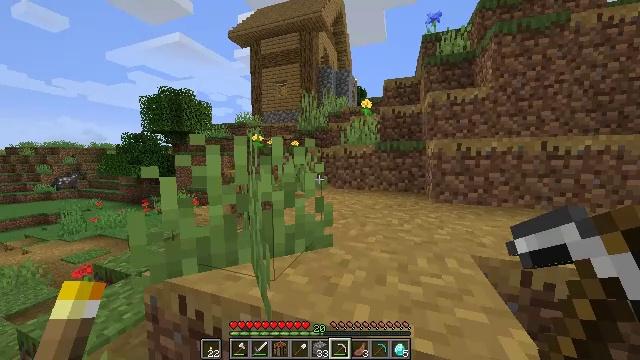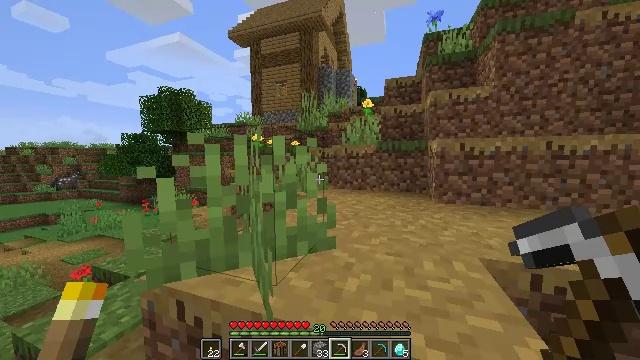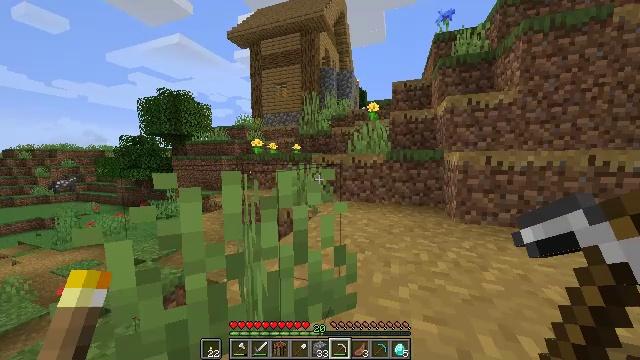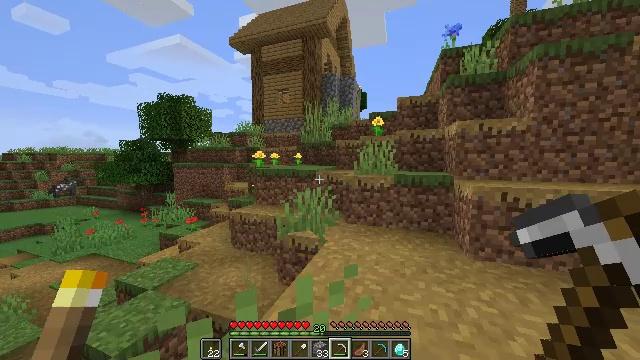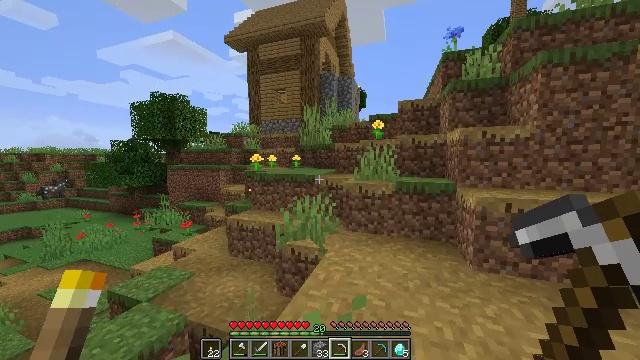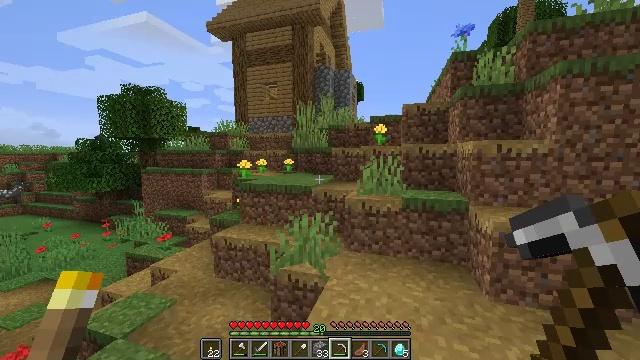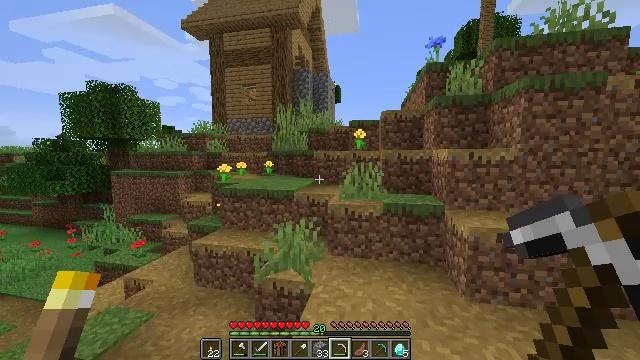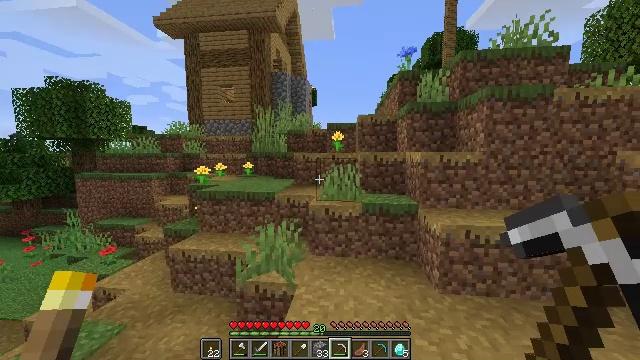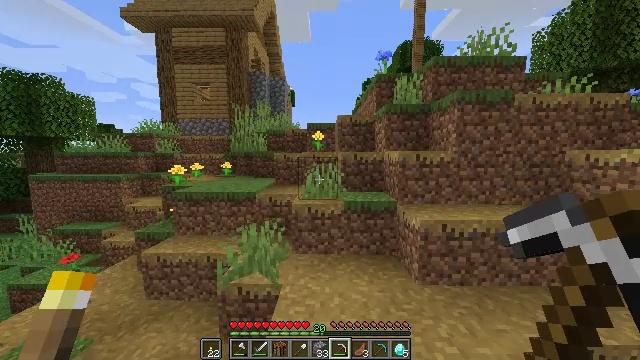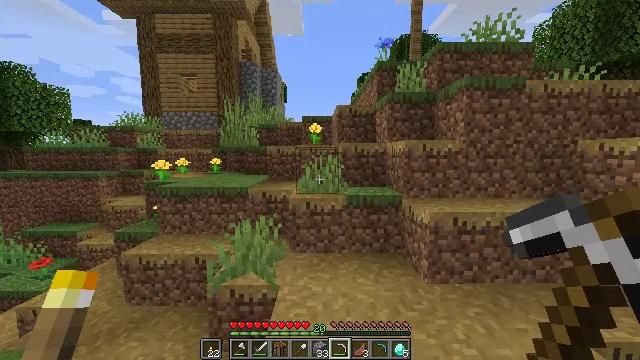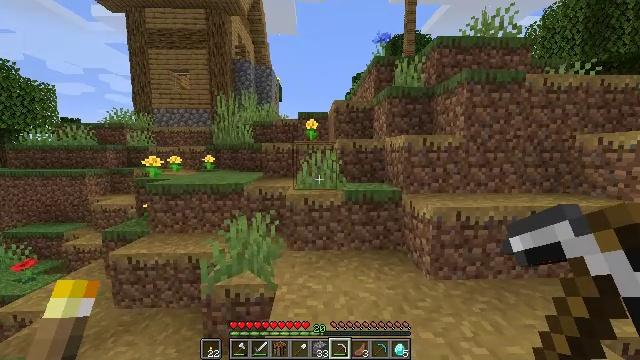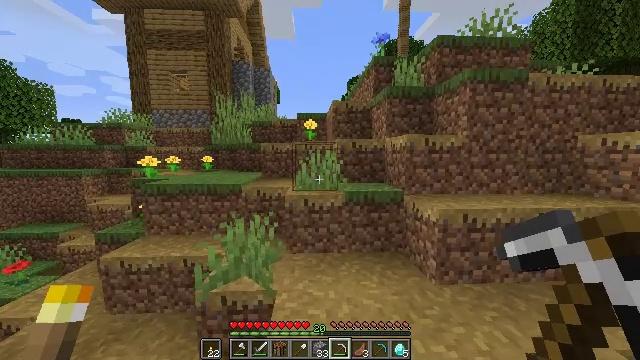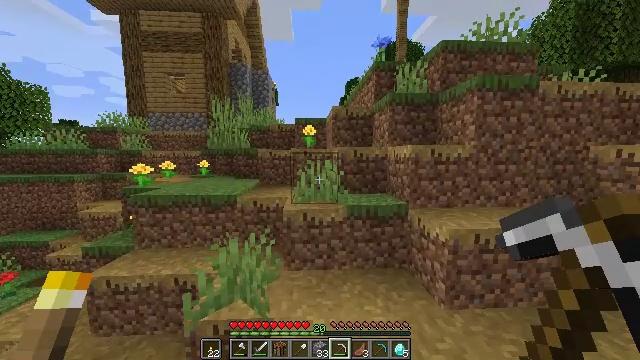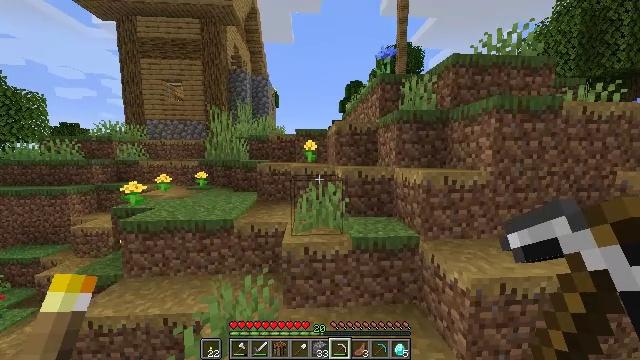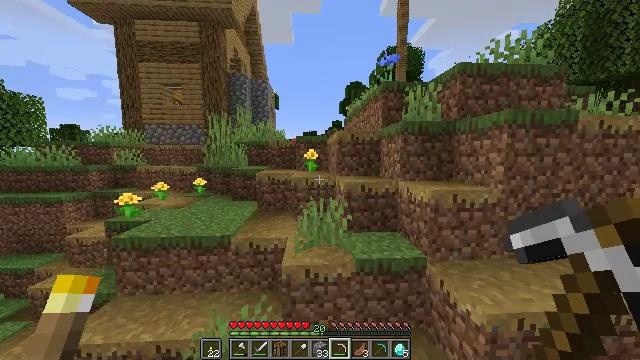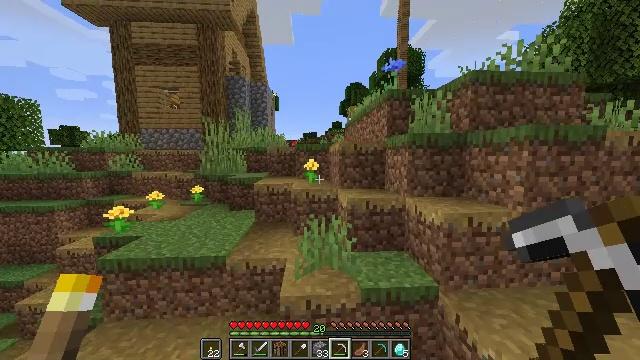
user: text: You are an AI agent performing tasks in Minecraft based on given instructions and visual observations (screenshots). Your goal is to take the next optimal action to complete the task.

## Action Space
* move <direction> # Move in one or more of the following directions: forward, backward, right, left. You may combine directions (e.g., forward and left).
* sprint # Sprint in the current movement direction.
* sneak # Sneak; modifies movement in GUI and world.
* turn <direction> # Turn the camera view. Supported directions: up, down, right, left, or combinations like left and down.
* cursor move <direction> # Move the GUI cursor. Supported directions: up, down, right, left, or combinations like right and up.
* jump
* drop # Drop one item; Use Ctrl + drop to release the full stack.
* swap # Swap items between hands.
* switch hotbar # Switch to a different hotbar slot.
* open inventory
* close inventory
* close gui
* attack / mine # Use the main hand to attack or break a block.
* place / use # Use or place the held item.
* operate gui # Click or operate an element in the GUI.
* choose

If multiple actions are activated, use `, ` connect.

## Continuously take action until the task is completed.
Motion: motion action
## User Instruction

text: Left click on the blast furnace to break it.
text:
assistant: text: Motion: move forward, sprint, jump
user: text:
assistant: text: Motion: move forward, sprint, jump
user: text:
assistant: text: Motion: move forward, sprint, jump
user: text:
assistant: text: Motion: move forward, sprint, jump
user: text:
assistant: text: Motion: move forward, sprint, turn right, jump
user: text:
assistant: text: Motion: move forward, sprint, turn right, jump
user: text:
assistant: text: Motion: move forward, sprint, turn right, jump
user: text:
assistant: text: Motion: move forward, sprint, turn right, jump
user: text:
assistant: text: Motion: move forward, sprint, turn right, jump
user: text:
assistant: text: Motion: move forward, sprint, turn right, jump
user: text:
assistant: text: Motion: move forward, sprint, jump
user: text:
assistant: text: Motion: move forward, sprint, jump
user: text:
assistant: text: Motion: move forward, sprint, jump
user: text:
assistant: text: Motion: move forward, sprint, jump
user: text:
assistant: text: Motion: move forward, sprint, jump
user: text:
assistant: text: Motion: move forward, sprint, jump
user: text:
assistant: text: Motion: move forward, sprint, jump
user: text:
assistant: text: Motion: move forward, sprint, jump
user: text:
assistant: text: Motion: move forward, sprint, jump
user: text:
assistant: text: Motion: move forward, sprint, jump
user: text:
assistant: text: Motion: move forward, sprint, jump
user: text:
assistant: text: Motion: move forward, sprint, jump
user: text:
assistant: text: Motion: move forward, sprint, jump
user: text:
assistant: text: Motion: move forward, sprint, turn right, jump
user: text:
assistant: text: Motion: move forward, sprint, turn right, jump
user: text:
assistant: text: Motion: move forward, sprint, turn right, jump
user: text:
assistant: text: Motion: move forward, sprint, jump
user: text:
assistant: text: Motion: move forward, sprint, jump
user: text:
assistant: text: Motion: move forward, sprint, jump
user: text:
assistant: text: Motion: move forward, sprint, jump